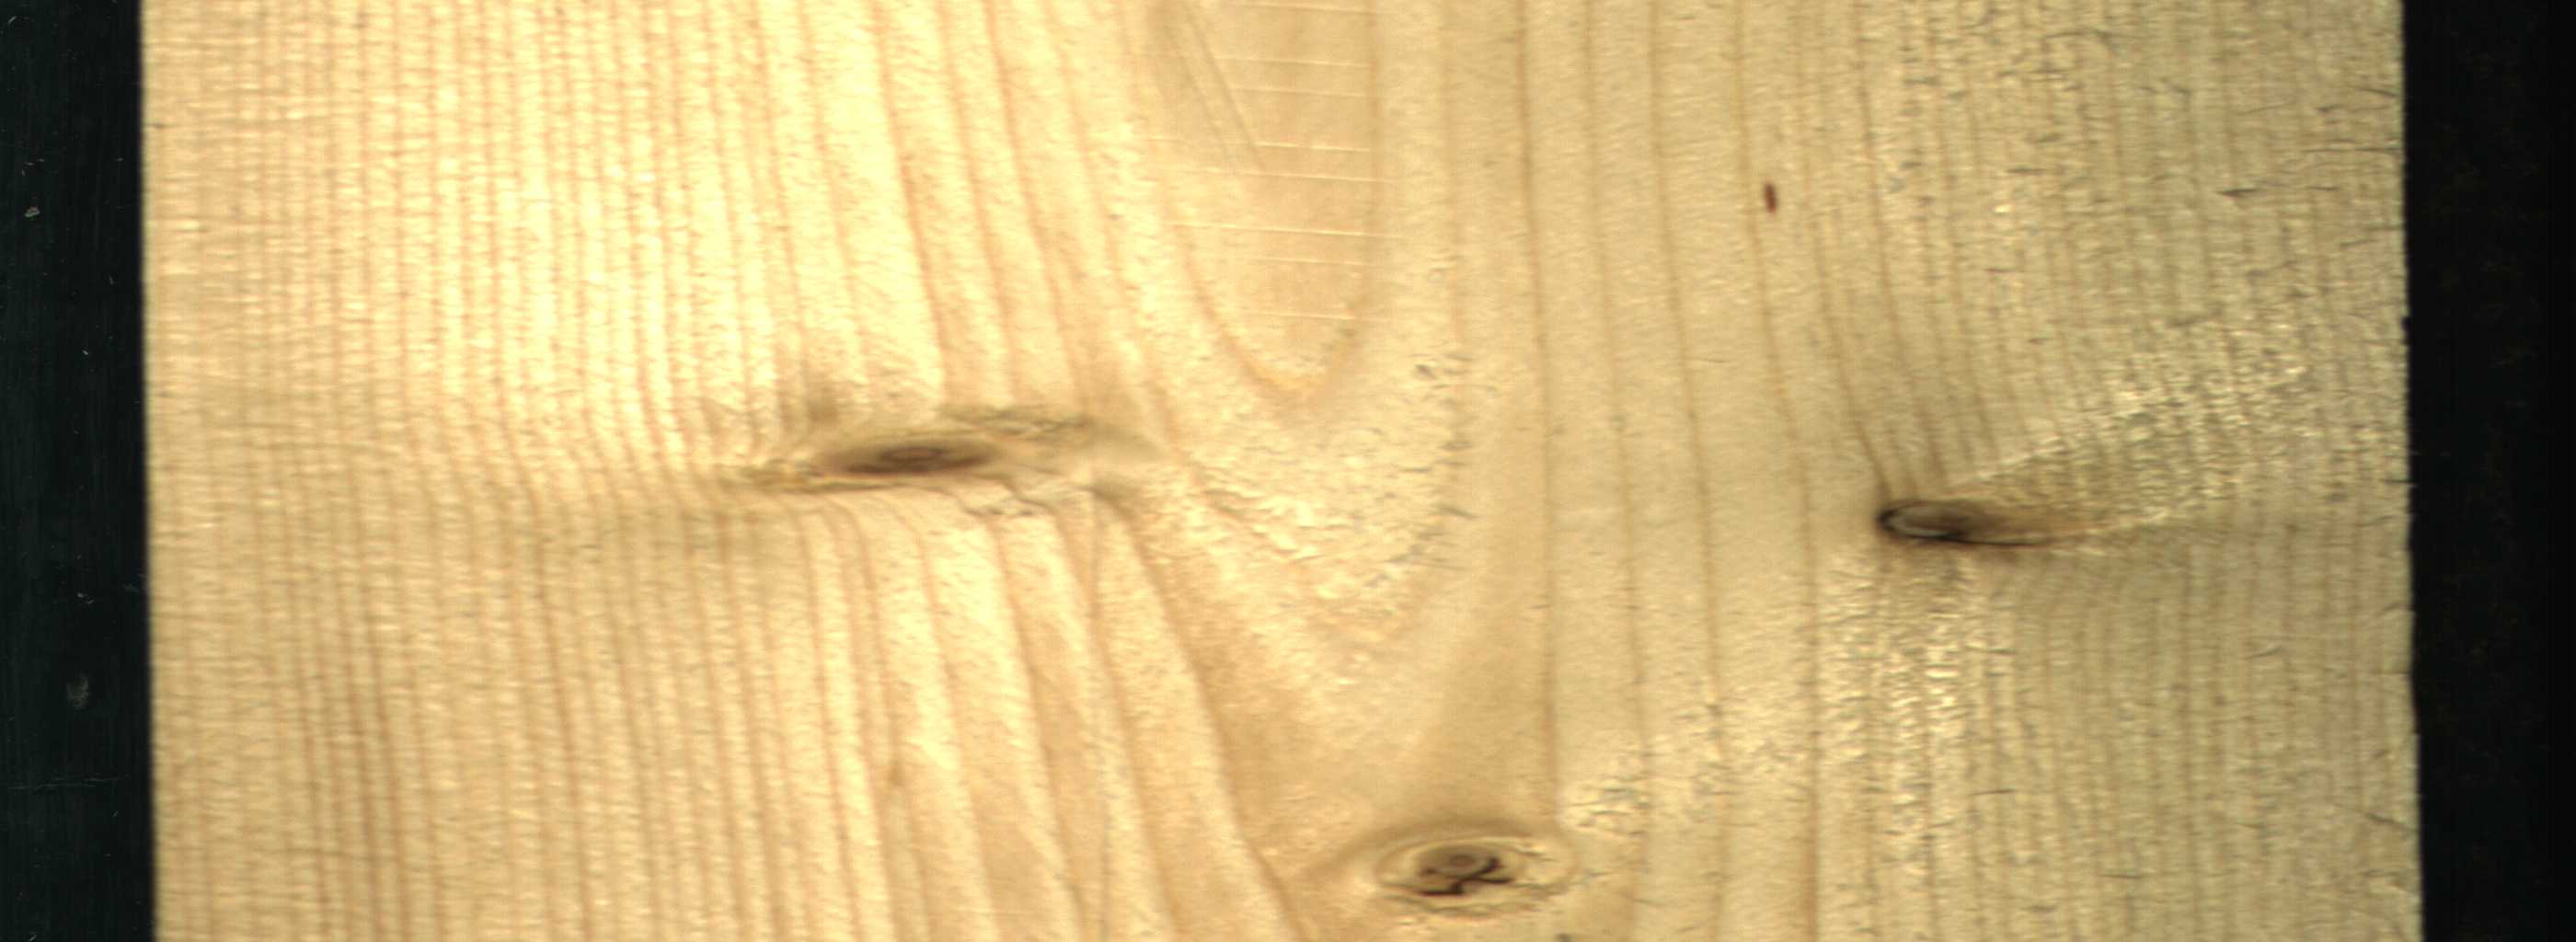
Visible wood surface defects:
Dead_Knot
Dead_Knot
Dead_Knot
Live_Knot